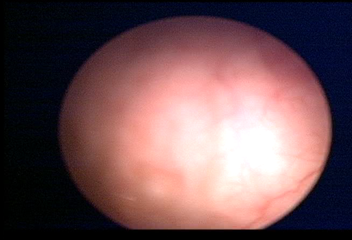
Modality: WLC
Class: Normal mucosa
Bladder cancer association: No